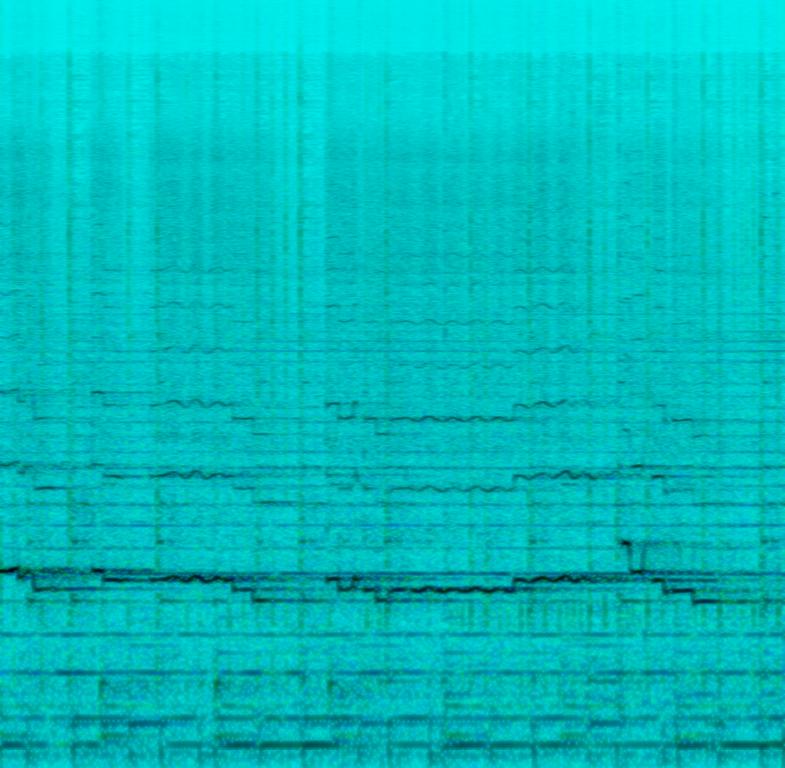
This is an Arabic music piece being performed live by an orchestra. There is a new flute playing a solo in the lead. The melodic background consists of the violin, the oud, and the qanun while the cello and the bass guitar are playing in the lower range. The rhythmic background is provided by percussive elements that sound like the doumbek. The atmosphere is vibrant. This piece could be used as an opening theme for a drama movie or a TV series that takes place in the Middle East.